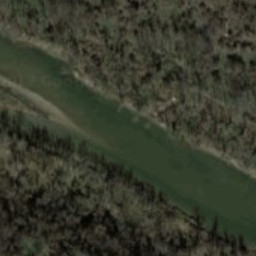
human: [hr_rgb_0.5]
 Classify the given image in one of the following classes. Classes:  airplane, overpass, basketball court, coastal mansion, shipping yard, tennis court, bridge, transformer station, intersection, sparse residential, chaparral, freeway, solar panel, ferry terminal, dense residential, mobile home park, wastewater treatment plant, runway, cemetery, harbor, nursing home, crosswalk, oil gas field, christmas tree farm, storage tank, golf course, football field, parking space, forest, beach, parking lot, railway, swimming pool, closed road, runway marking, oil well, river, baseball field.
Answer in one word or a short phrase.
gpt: river